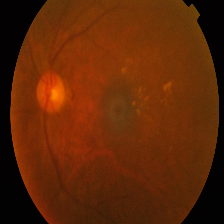
Diabetic retinopathy grade: Proliferative DR